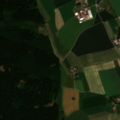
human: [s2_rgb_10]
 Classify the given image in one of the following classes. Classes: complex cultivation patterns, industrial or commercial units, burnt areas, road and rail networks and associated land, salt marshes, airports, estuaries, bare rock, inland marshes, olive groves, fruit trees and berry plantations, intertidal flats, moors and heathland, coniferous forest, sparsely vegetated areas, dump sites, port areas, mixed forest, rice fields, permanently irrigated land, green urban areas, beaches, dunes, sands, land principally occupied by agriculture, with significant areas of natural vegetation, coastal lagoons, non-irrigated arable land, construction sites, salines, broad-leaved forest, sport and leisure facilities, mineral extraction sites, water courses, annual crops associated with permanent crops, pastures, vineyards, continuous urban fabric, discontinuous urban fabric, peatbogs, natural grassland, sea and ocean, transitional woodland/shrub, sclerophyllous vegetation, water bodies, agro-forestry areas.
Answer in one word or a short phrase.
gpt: non-irrigated arable land, pastures, coniferous forest